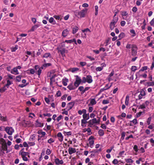
Tumor epithelial tissue: no
Tumor-associated stroma tissue: yes
Normal tissue: no